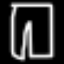
Label: pants